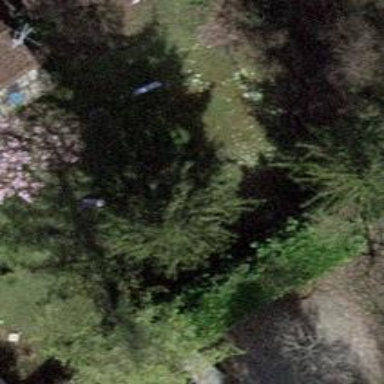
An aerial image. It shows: Evergreen tree with needle-leaved leaves.